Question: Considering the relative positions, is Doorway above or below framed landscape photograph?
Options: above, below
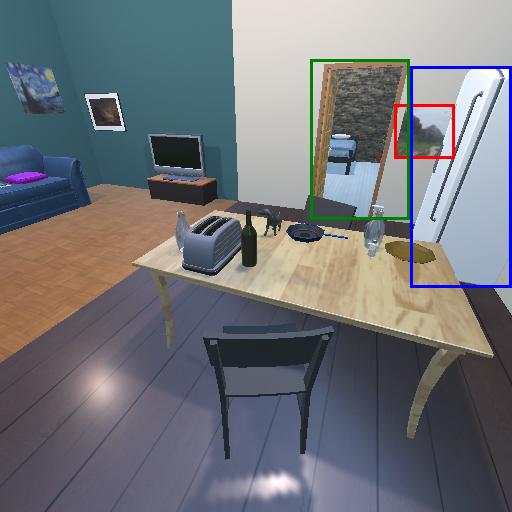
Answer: above